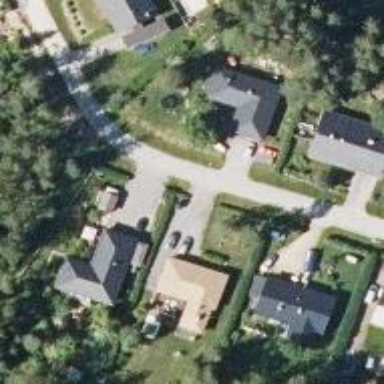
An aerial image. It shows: Suburb.